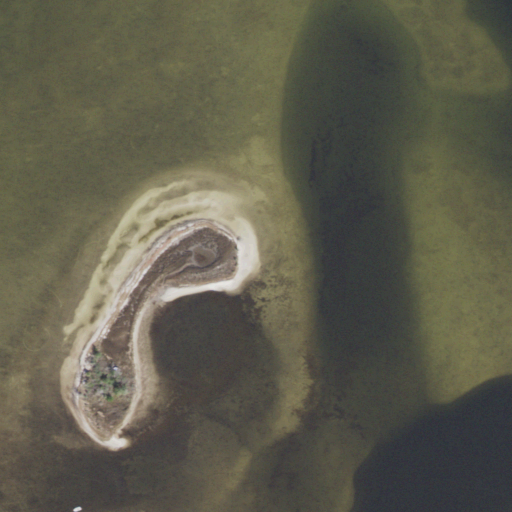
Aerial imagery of island in Florida named Goose Island containing open water and herbaceous wetlands